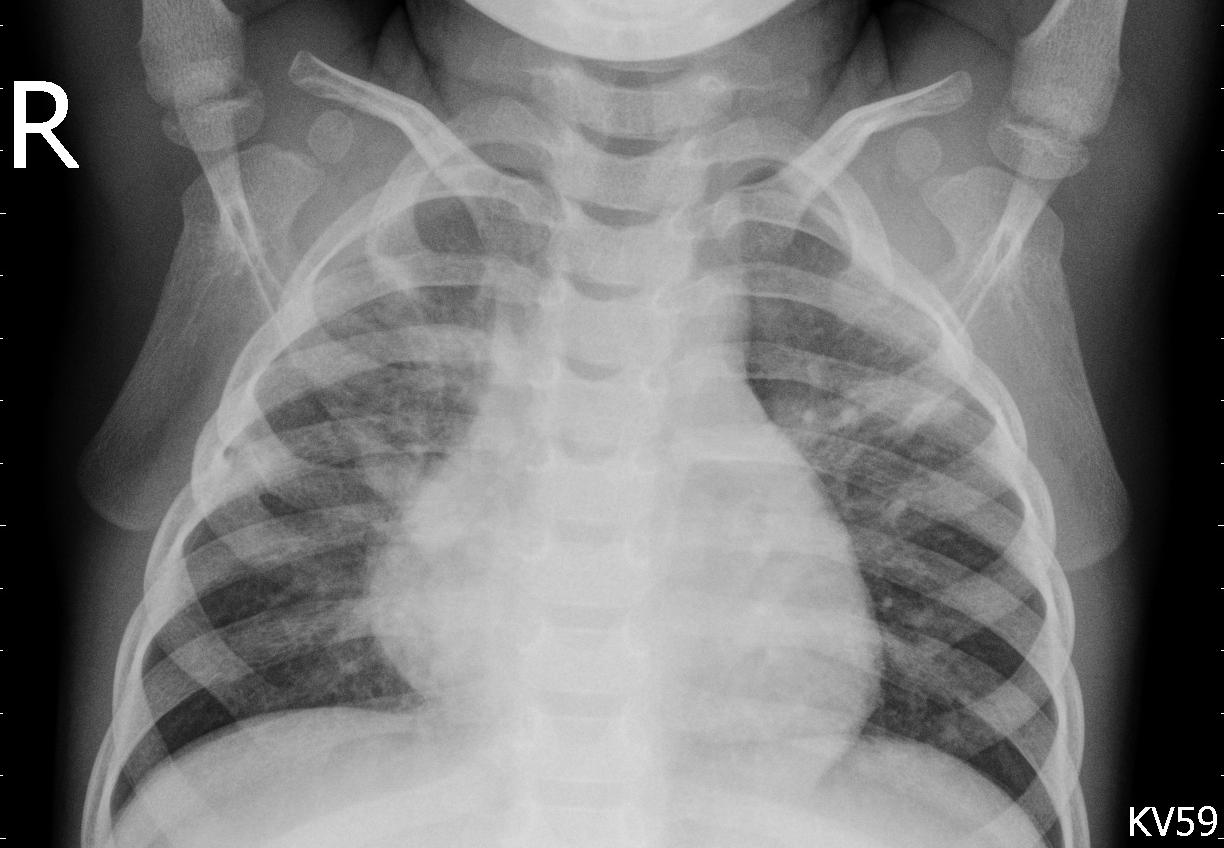
Diagnosis: PNEUMONIA